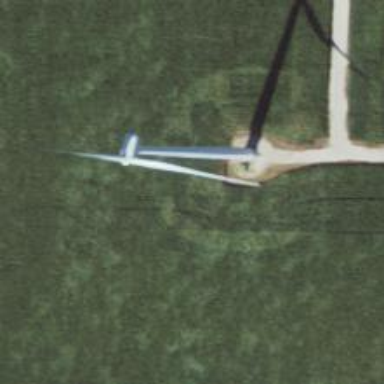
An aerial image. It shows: Wind generator using horizontal axis wind turbines.